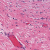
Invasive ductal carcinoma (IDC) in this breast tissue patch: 0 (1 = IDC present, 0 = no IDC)